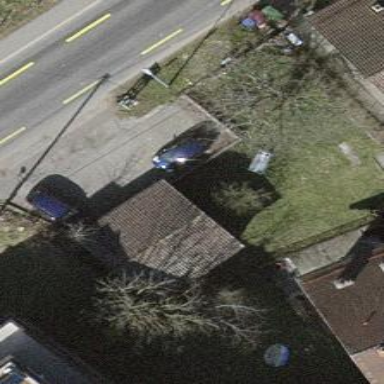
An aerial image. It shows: Garage building.